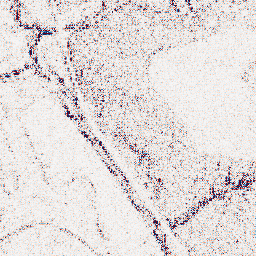
Category: wavelet
Decomposition family: wavelet_reverse_biorthogonal
Decomposition parameters: wavelet: rbio2.4
level: 1
Upsampling method: lanczos
Upsampling parameters: scale: 4
Upsampling scale: 4